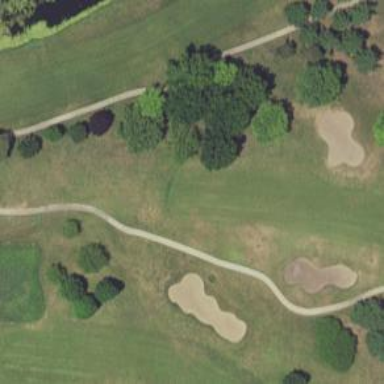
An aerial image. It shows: Golf cartpath that is also road path.